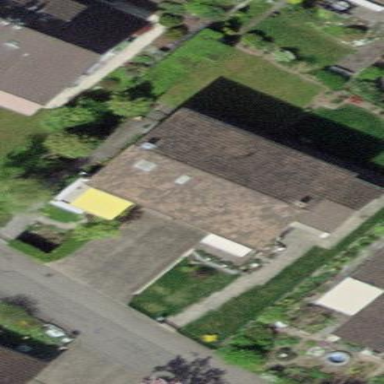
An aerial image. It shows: Semi-detached house.